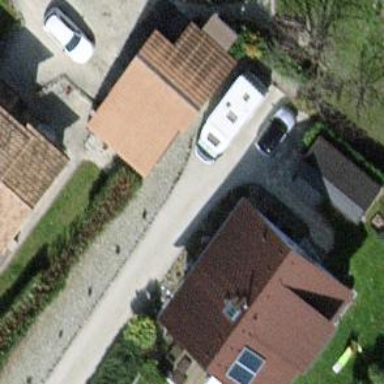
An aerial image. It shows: Garage.